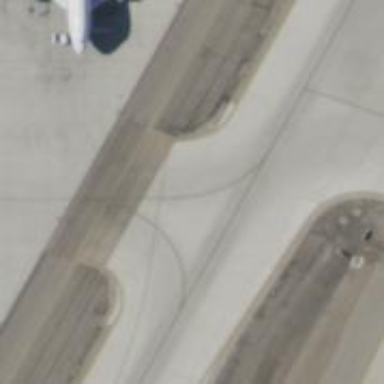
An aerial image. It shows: View of taxiway at the airport.